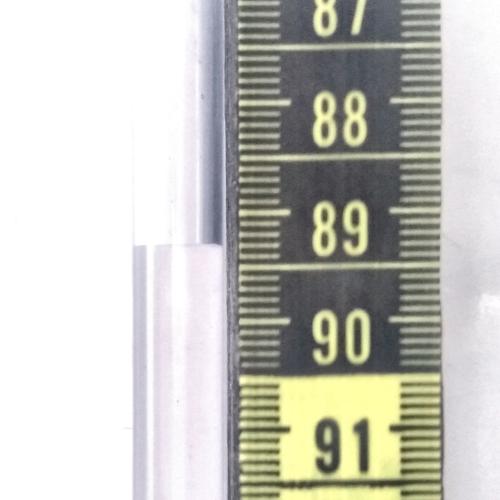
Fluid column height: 89.3 cm